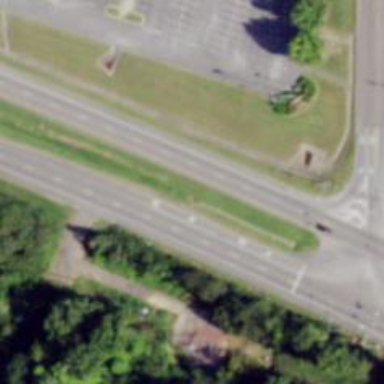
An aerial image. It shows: Primary highway with asphalt surface that includes dual carriageway.